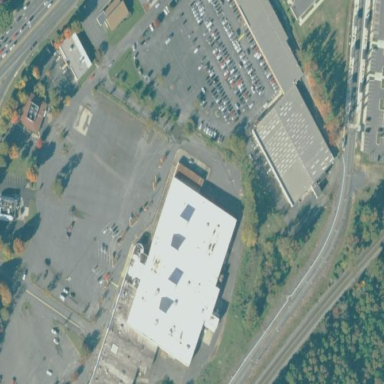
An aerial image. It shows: Retail building.